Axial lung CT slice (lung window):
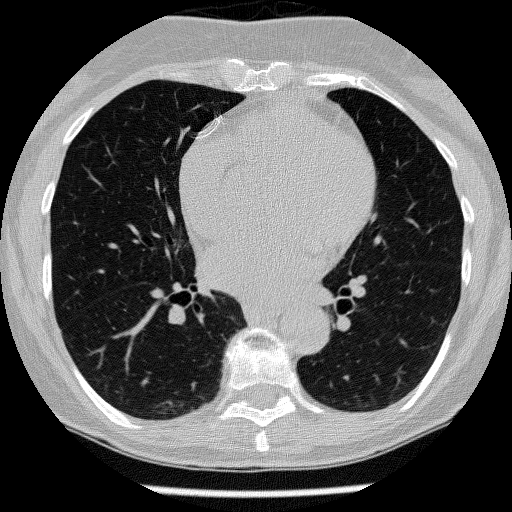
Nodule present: no